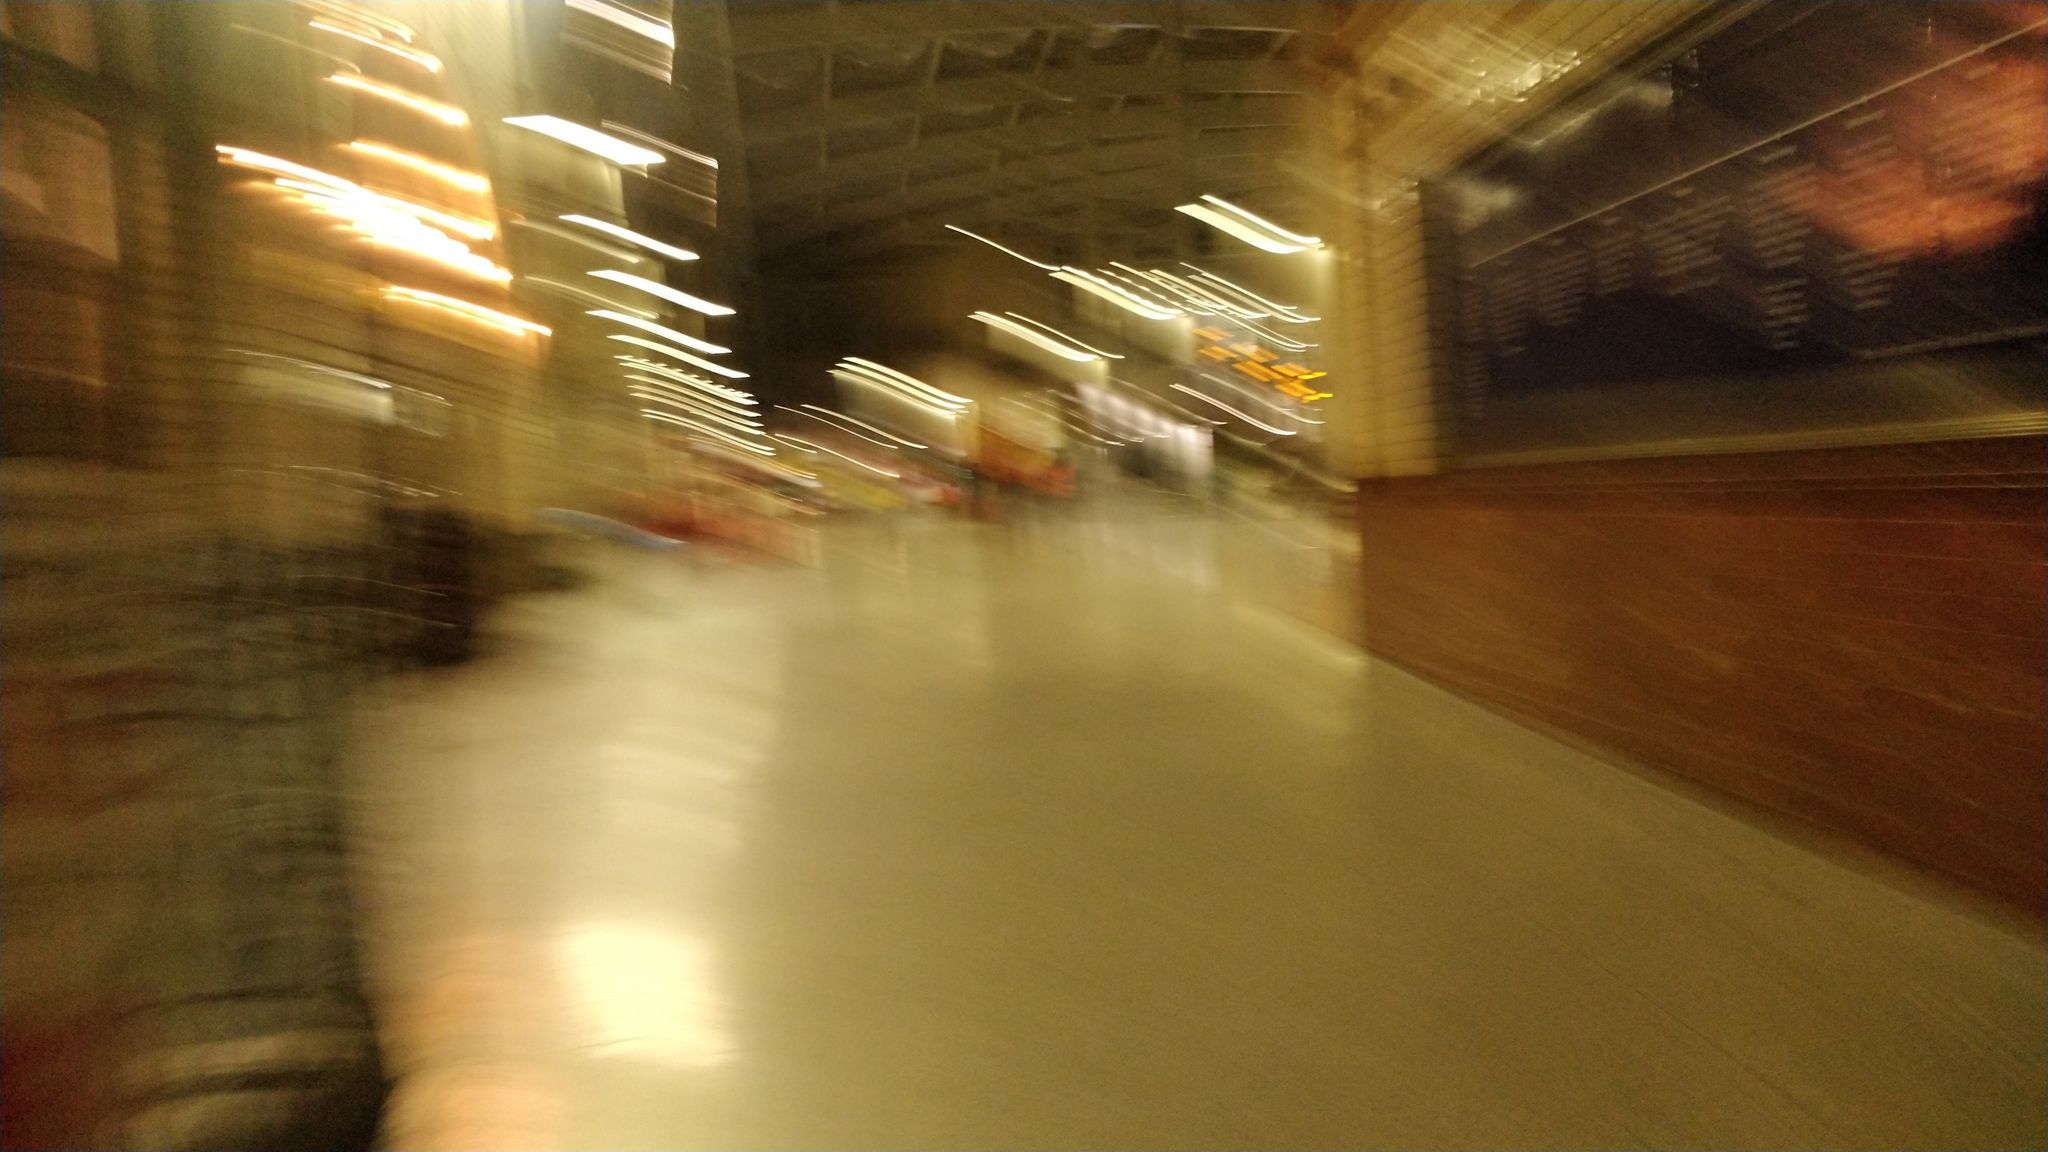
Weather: rainy
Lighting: night
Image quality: slightly poor
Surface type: walking surface
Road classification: pedestrian, service, cycleway
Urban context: urban centre
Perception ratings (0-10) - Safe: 3.63, Lively: 3.05, Beautiful: 6.78, Boring: 4.92, Depressing: 1.8, Wealthy: 0.82